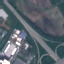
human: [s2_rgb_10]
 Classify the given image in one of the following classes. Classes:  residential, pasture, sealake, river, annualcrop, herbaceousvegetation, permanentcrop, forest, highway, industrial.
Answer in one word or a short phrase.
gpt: Highway